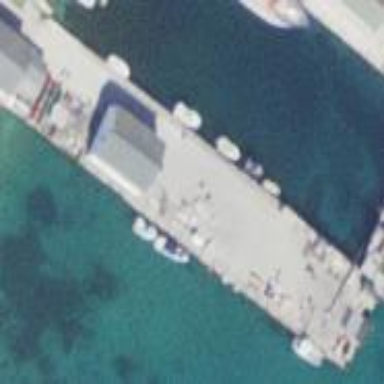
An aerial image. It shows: Man-made pier.